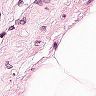
Metastatic tissue present: no